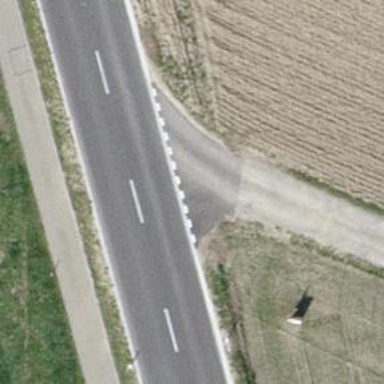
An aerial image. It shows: Gravel track road.